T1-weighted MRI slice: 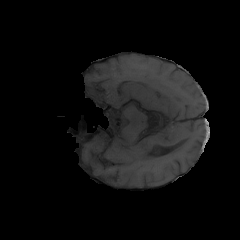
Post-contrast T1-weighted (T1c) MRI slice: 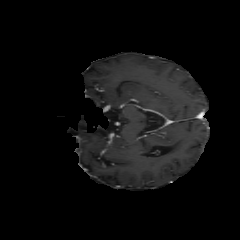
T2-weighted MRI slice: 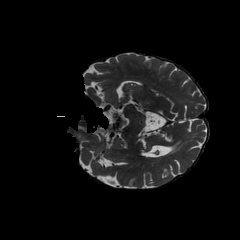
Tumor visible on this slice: no